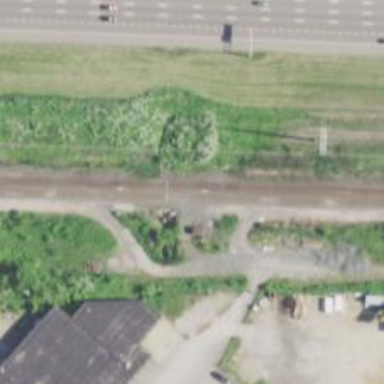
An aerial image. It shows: Junction on the railway.